高一 · 代数
设函数 $f(x)=\left\{\begin{array}{l}x^{2}-4 x(x \geqslant 0) \\ 2 x(x<0),\end{array}\right.$

(1)画出函数 $y=f(x)$ 的图象;

(2)讨论方程 $|f(x)|=a$ 的解的个数. (只写明结果, 无需过程)
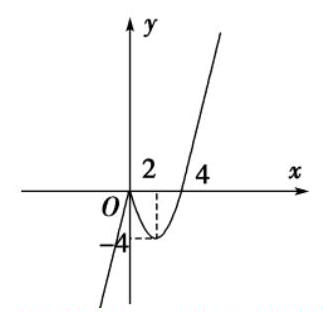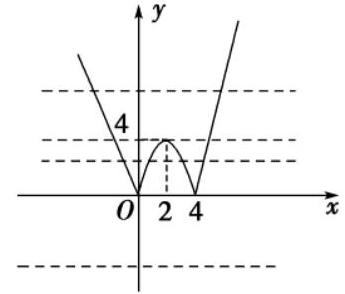
答案: 【解】(1)函数 $y=f(x)$ 的图象如图所示:

(2)函数 $y=|f(x)|$ 的图象如图所示:

(1) $0<a<4$ 时，方程有四个解;

(2) $a=4$ 时，方程有三个解;

(3) $a=0$ 或 $a>4$ 时, 方程有二个解;

(4) $a<0$ 时，方程没有实数解.